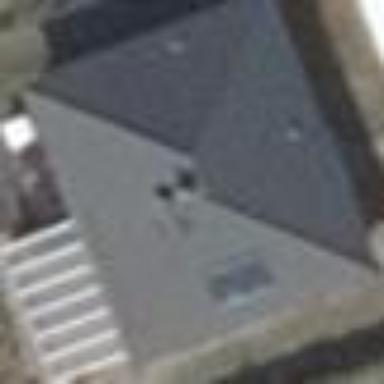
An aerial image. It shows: Detached building with hipped roof shape.